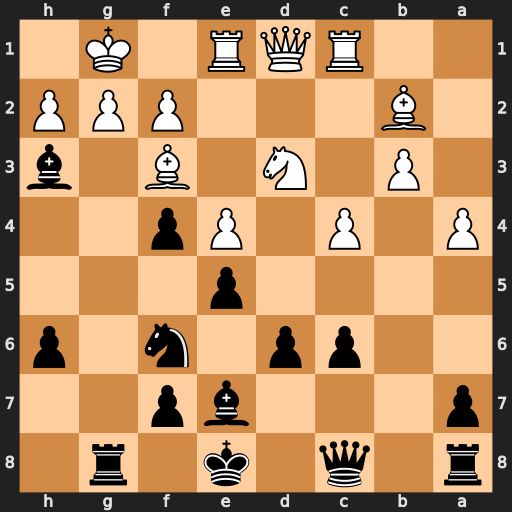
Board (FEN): r1q1k1r1/p3bp2/2pp1n1p/4p3/P1P1Pp2/1P1N1B1b/1B3PPP/2RQR1K1
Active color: b
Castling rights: q
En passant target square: -
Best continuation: Bxg2 Bxg2 Qh3 Nxf4 exf4